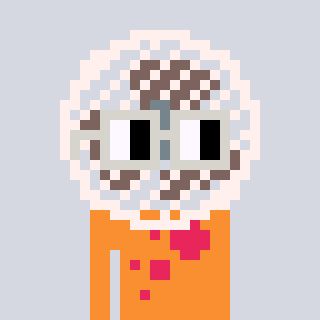
a pixel art character with square light gray glasses, a fan-shaped head and a orange-colored body on a cool background